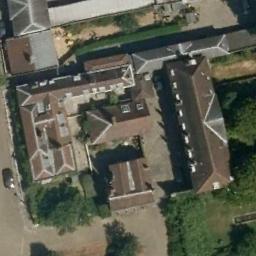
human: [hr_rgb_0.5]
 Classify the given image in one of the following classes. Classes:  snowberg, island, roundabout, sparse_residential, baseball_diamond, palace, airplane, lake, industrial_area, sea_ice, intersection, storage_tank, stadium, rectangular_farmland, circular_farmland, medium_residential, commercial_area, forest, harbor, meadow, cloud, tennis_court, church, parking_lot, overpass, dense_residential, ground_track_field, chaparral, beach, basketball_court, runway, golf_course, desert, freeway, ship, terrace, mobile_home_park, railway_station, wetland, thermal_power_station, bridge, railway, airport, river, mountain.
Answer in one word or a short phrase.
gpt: palace